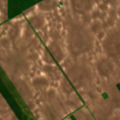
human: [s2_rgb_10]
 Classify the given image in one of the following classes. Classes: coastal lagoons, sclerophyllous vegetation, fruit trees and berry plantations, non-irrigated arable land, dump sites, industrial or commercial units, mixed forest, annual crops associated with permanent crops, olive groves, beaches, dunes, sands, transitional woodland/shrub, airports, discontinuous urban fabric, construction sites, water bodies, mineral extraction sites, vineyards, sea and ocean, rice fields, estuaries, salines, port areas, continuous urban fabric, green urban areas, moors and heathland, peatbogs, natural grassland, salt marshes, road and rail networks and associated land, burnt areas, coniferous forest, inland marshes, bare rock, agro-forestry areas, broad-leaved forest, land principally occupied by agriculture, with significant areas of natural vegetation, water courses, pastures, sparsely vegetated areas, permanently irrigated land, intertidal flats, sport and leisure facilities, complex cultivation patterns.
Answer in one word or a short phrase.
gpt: non-irrigated arable land